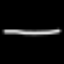
Label: line